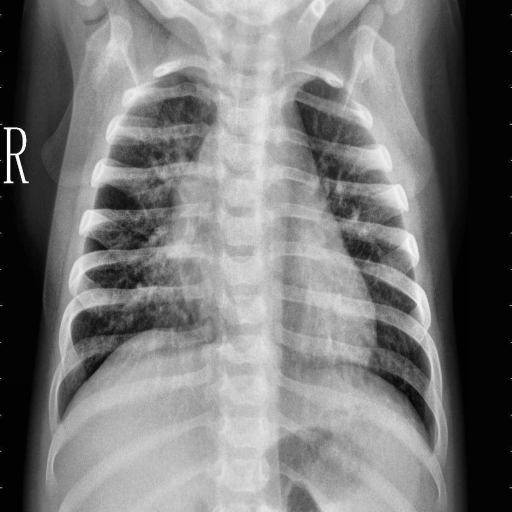
Finding: PNEUMONIA